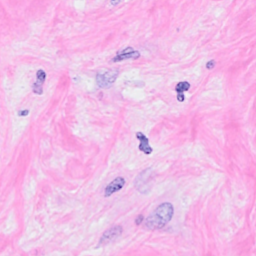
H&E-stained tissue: Breast